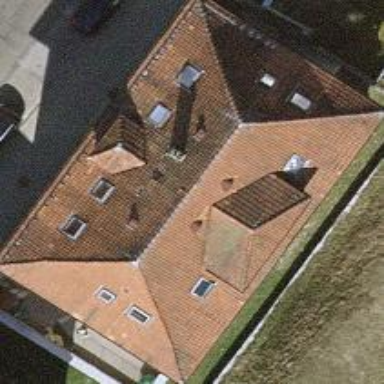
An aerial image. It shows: Hipped roof apartment building.